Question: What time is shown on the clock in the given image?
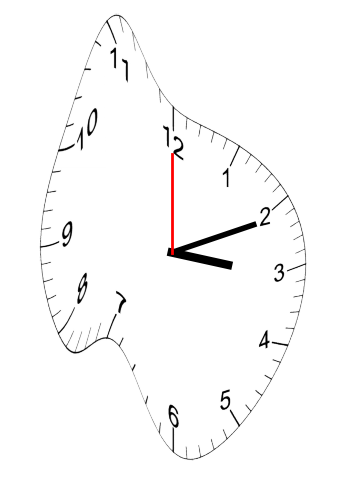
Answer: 03:11:00